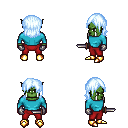
a pixel art fantasy rpg character, male body template, orc, green skin, teal long-sleeve shirt, red pants, white cyan long bangs hairstyle, metal gloves, gold boots, dagger, four views (front, back, left, right), 2x2 character sprite sheet, small pixel art, hard edges, no anti-aliasing